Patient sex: M
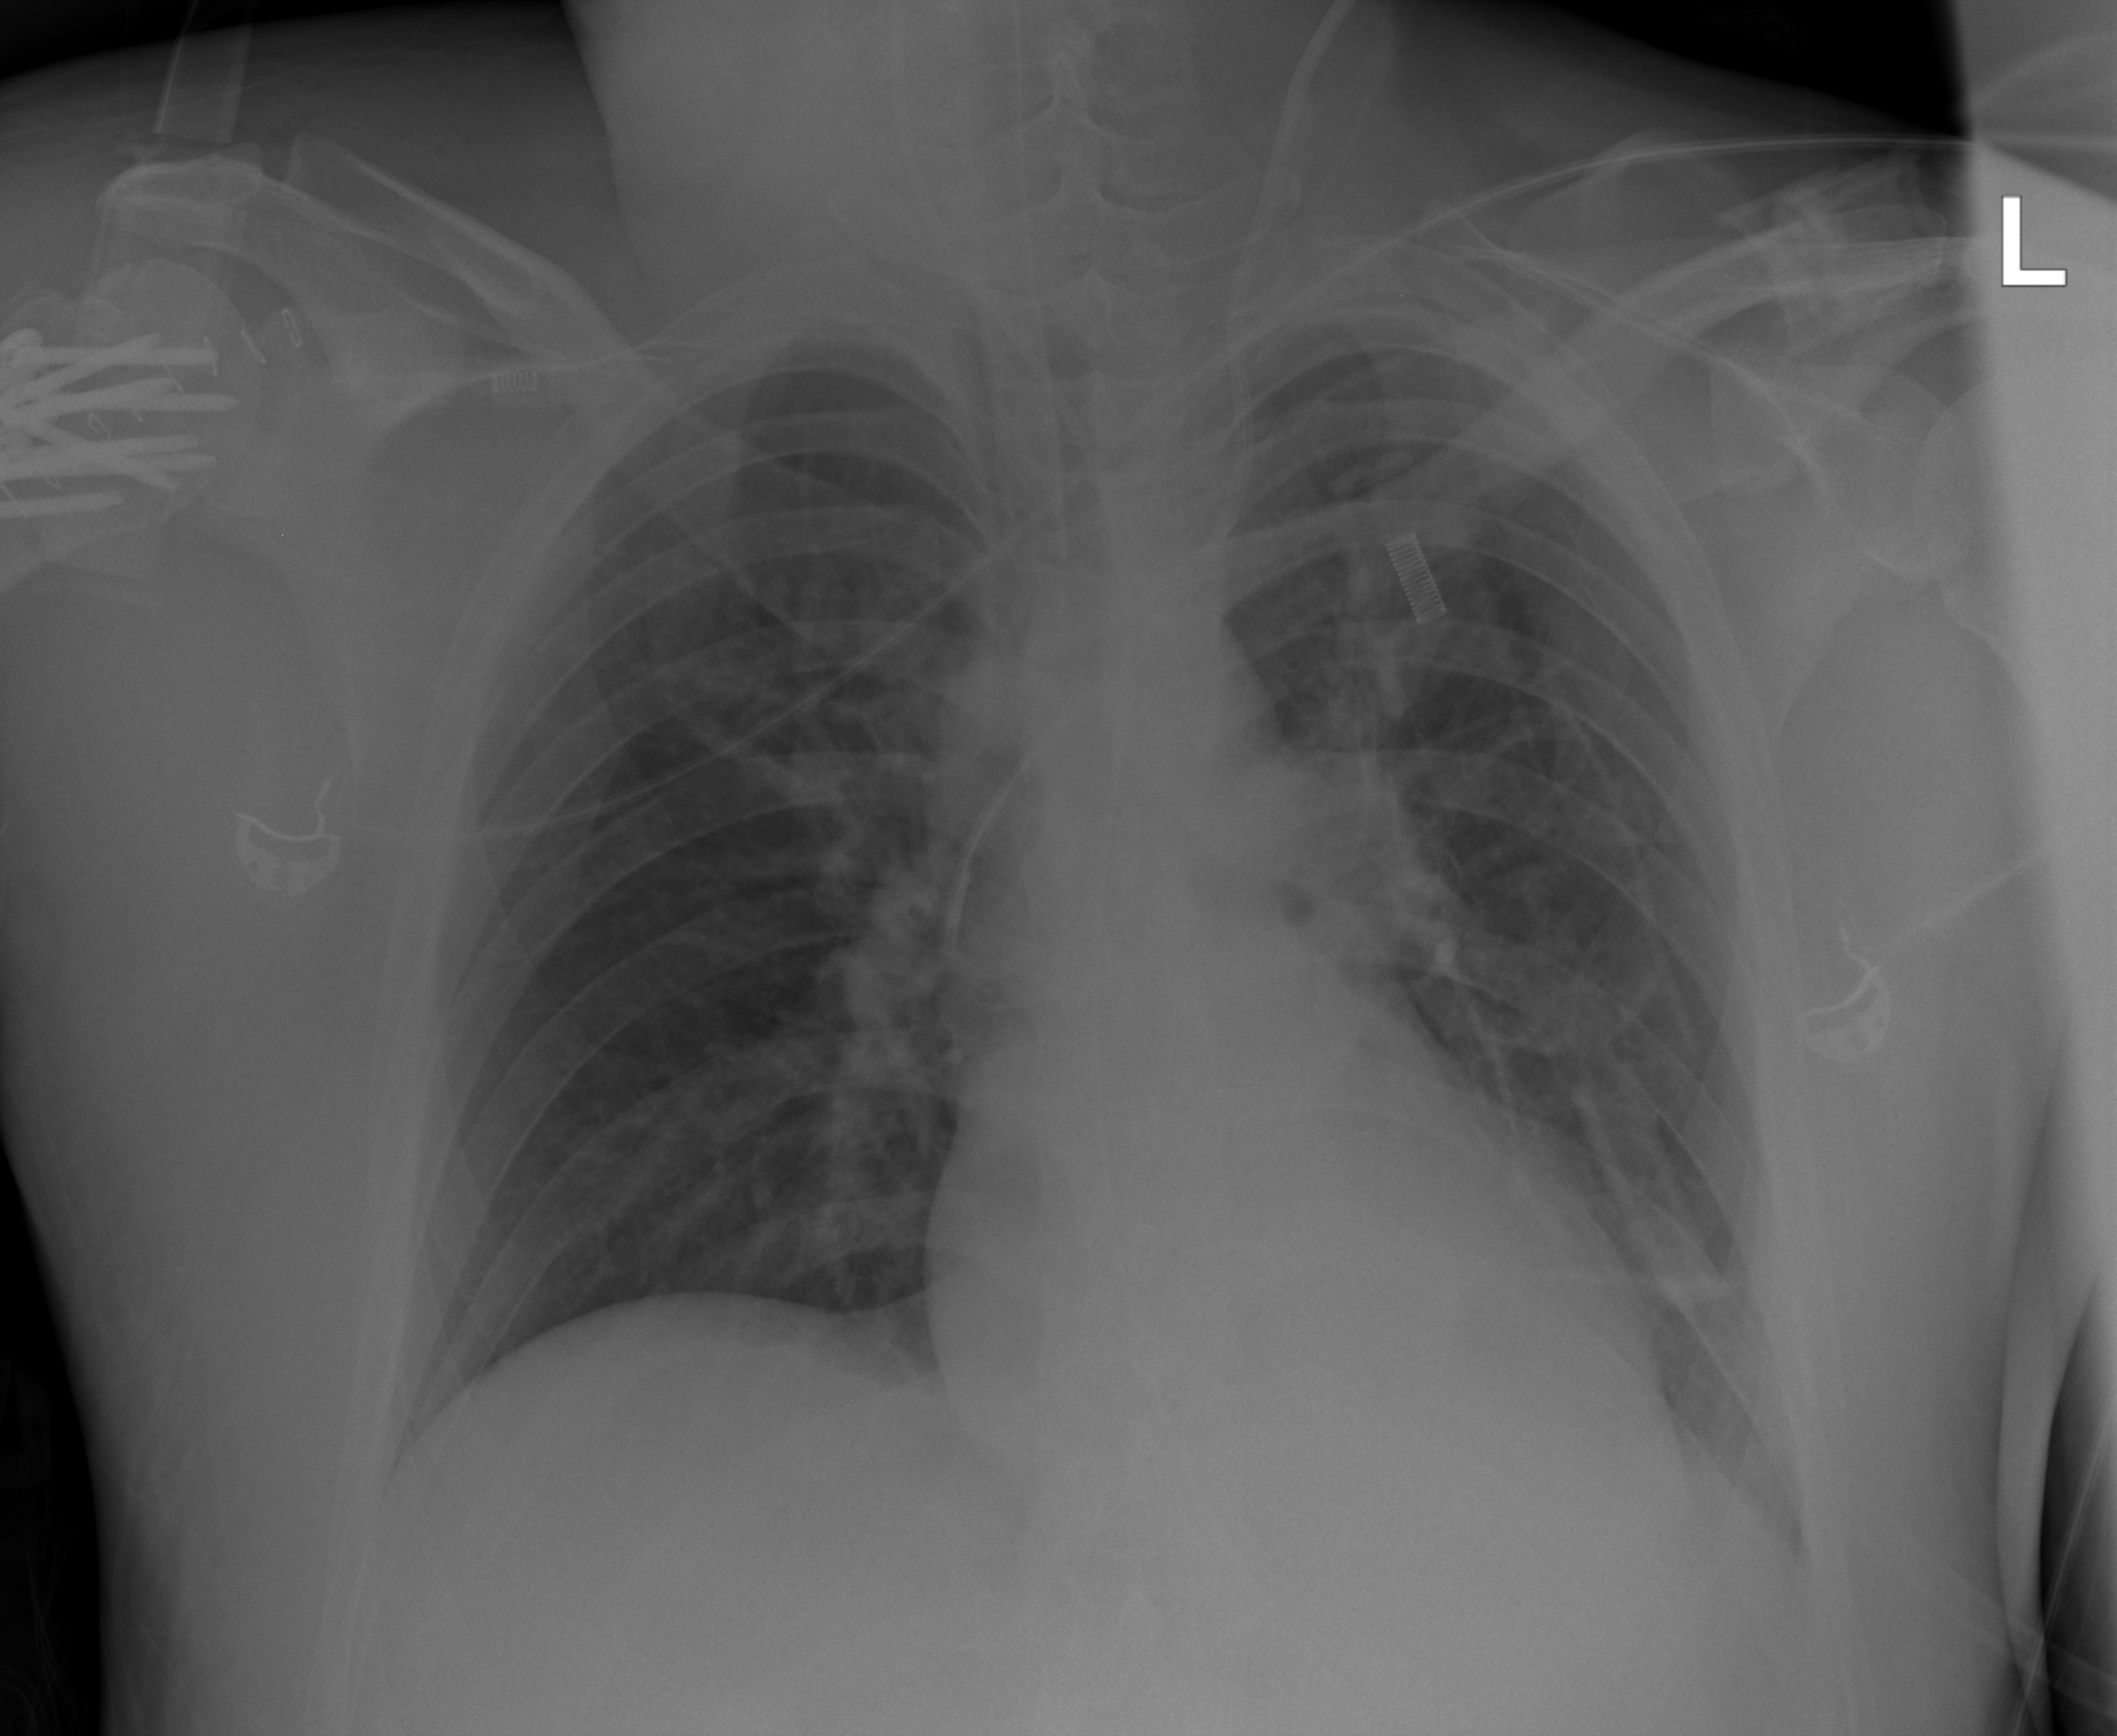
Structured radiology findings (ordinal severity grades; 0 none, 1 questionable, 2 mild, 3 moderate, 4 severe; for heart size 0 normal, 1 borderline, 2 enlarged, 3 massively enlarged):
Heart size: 0
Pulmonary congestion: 2
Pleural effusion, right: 0
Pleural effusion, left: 0
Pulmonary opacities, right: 2
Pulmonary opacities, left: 2
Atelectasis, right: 1
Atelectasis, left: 2